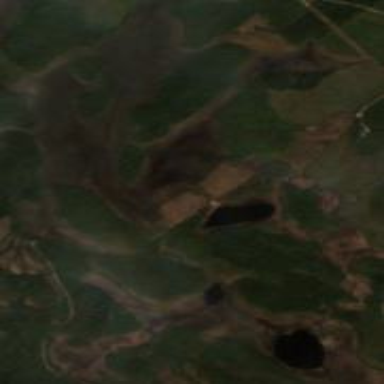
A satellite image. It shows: Marsh wetland.